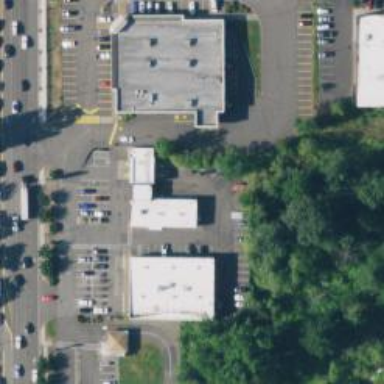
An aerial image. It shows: Convenience shop.